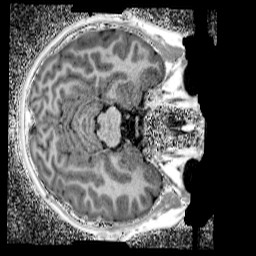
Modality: UNIT1_denoised
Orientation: axial
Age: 11
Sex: male
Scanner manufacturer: siemens
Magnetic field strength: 3 T
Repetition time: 4 s
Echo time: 0.00299 s